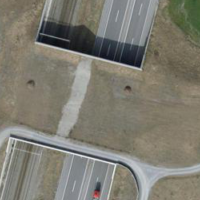
EUNIS habitat code: 57
Species observed at this site:
Daucus carota